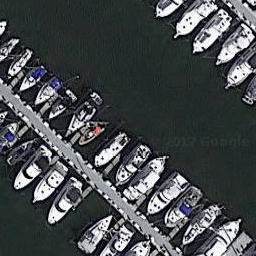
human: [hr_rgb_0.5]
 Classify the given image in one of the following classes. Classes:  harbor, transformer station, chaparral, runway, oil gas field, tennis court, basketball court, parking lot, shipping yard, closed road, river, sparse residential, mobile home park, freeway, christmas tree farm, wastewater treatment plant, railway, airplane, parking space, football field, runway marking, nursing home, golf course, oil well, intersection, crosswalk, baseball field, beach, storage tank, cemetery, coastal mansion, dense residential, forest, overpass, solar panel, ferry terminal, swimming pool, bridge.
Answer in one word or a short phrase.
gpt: harbor